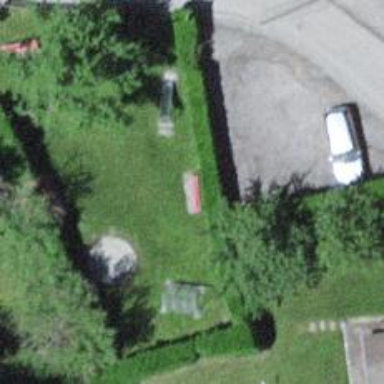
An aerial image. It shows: Red bench.